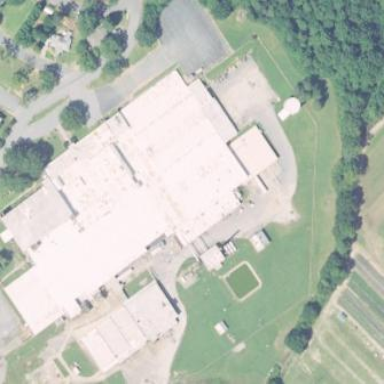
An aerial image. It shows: Industrial building.